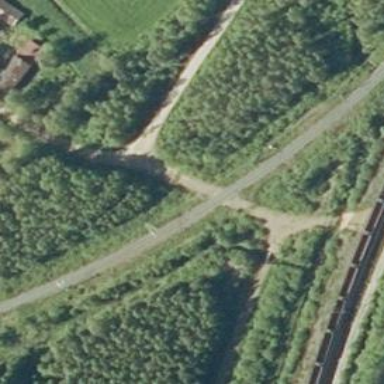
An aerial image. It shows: Railway with continuous electrified contact line.